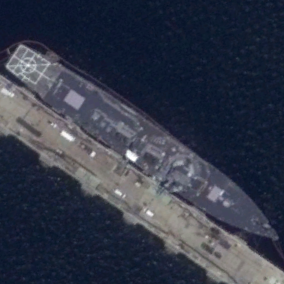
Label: destroyer